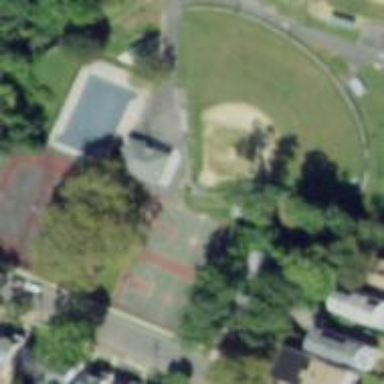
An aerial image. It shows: Basketball court on leisure land pitch.